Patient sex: F
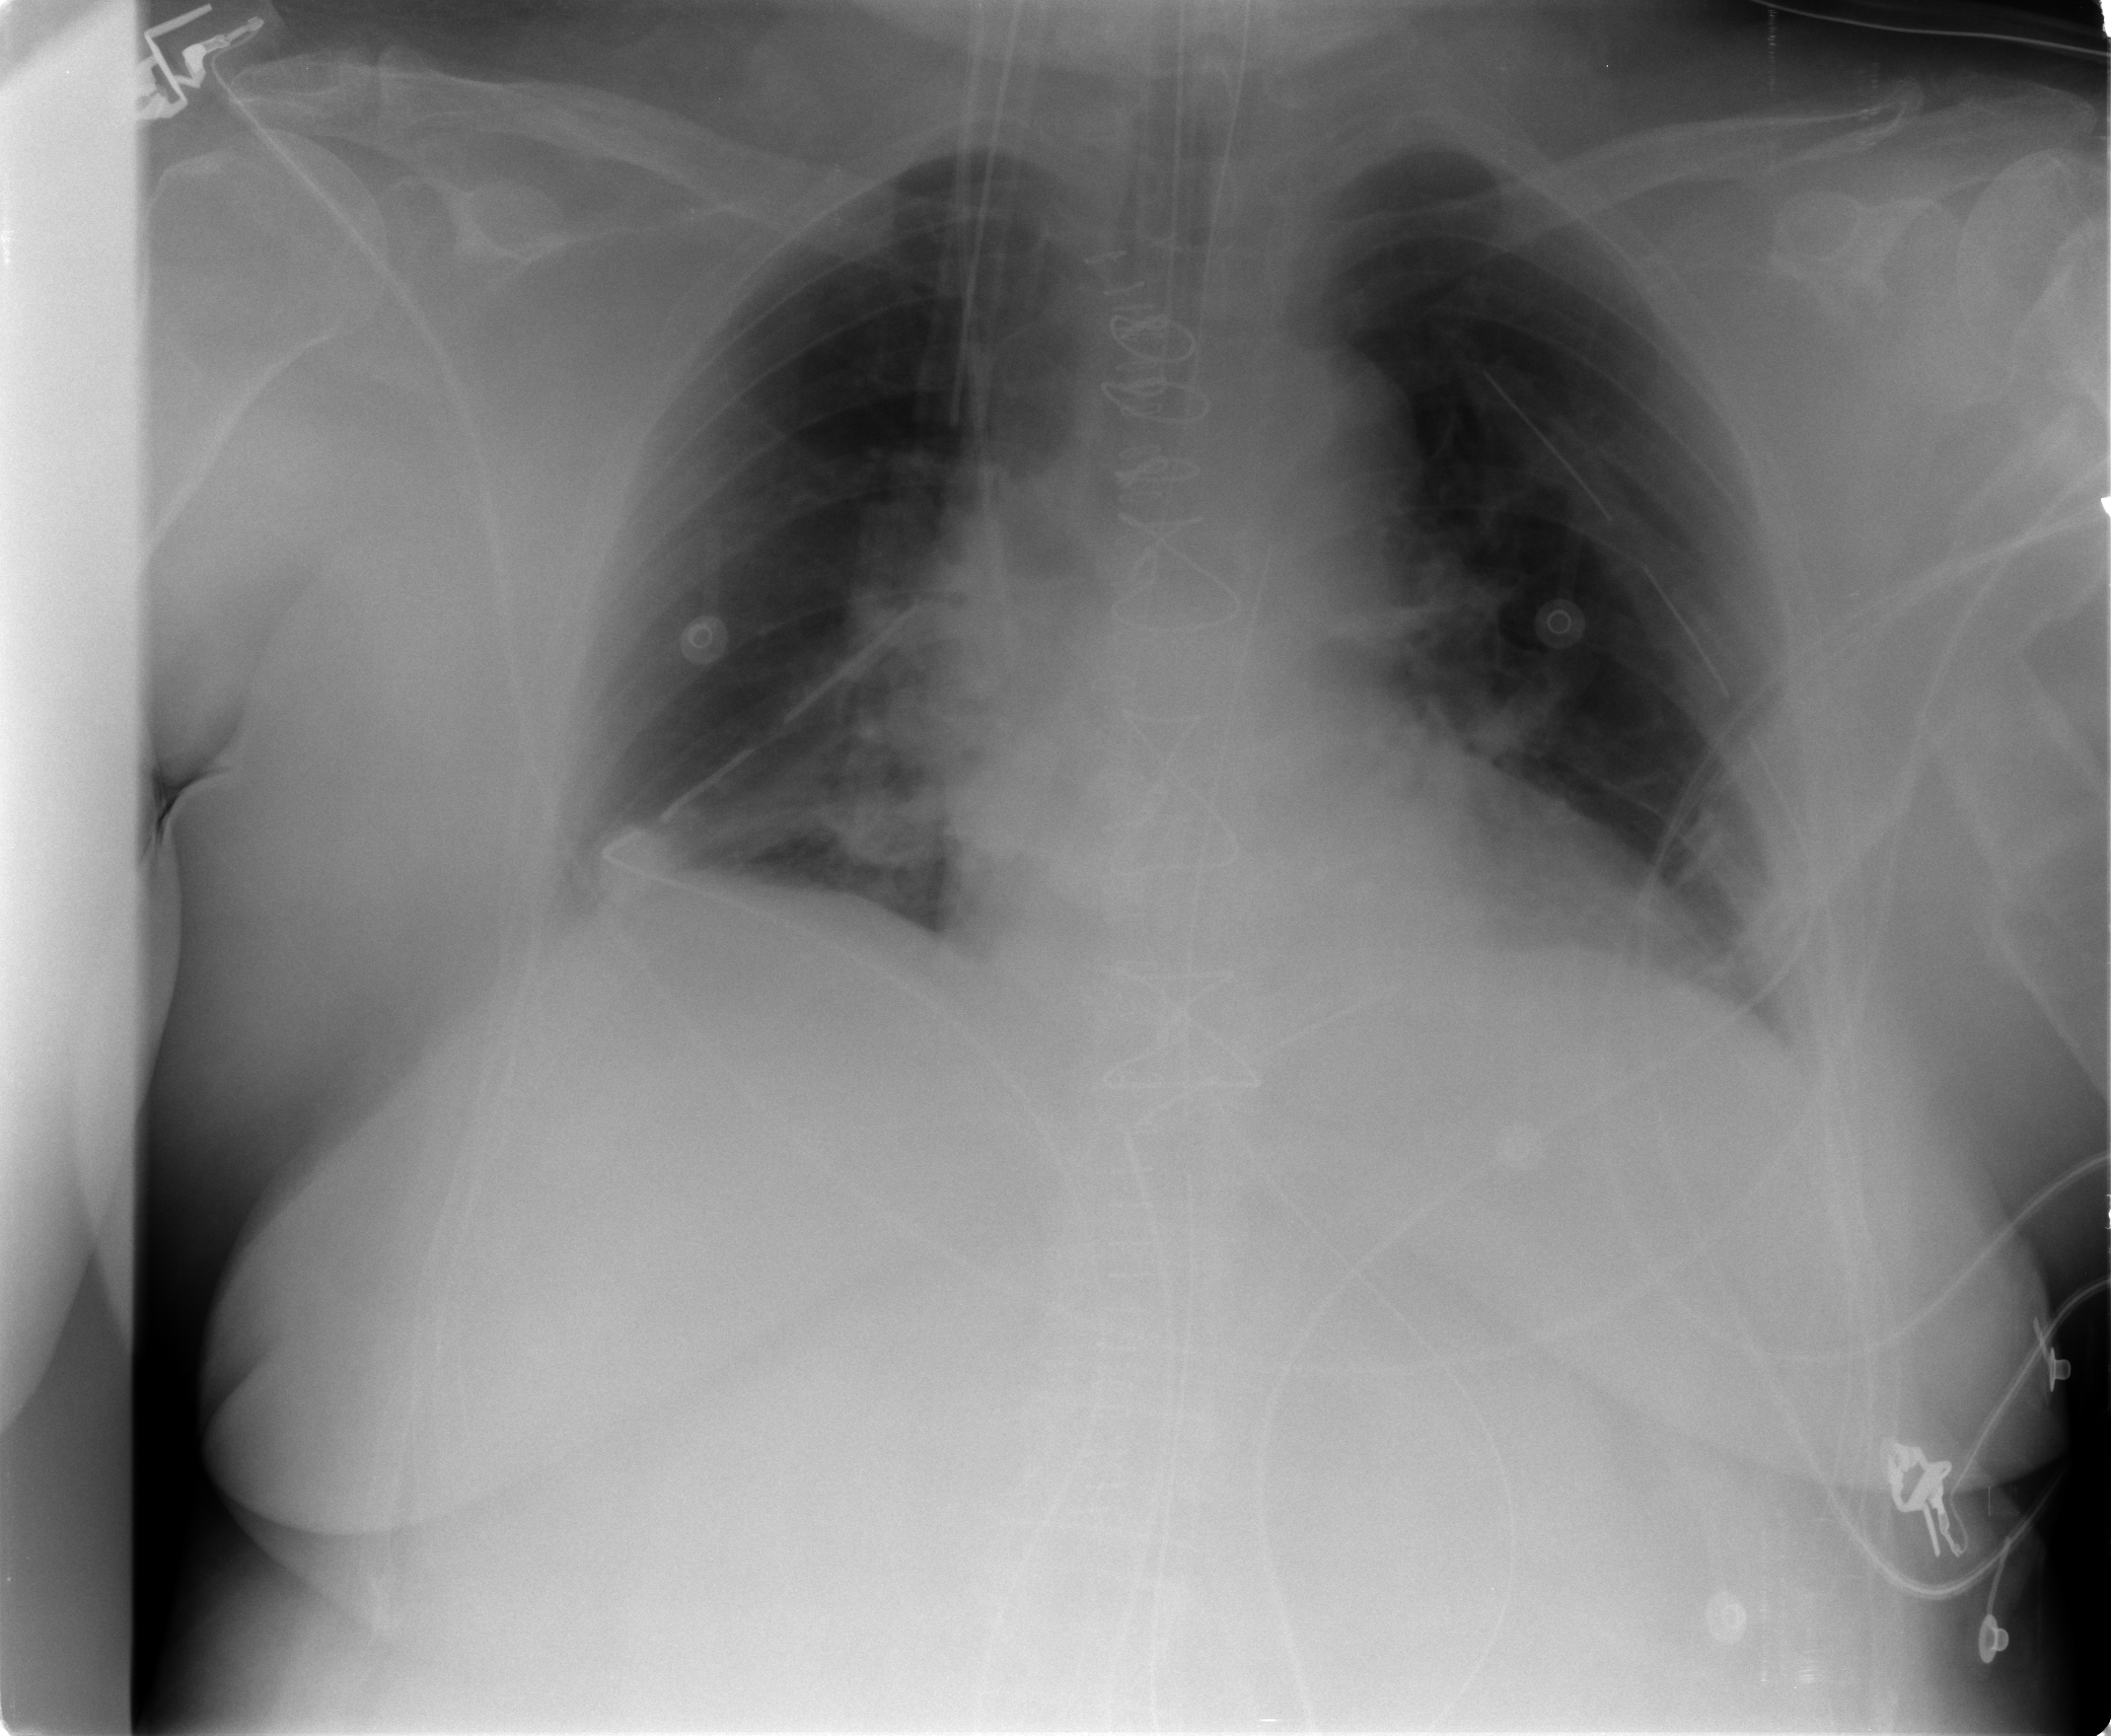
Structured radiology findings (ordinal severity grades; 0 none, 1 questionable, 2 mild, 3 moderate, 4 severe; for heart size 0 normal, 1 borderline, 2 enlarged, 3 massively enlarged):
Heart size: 0
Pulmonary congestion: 2
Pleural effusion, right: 2
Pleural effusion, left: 1
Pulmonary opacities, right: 0
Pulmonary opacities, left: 0
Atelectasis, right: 2
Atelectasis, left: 2